Question: I have created an IAM user in my AWS account. IAM user requires permission to access Amazon data Lifecycle Manager. I had given the following permissions to the IAM user
- - -
But when I tried to access Amazon Data Lifecycle Manager with this IAM user account, I get this following statement on the lifecycle manager page
> It is taking a bit longer than usual to fetch your data.
(The page keepy on loading for a longer period of time)
This message doesn't appear when I tried to access the same page with the same IAM user but this time with Administrator-Access.

Can somebody please let me know what's going wrong here, because I want to grant limited permission for my IAM user to manage my AWS resources.
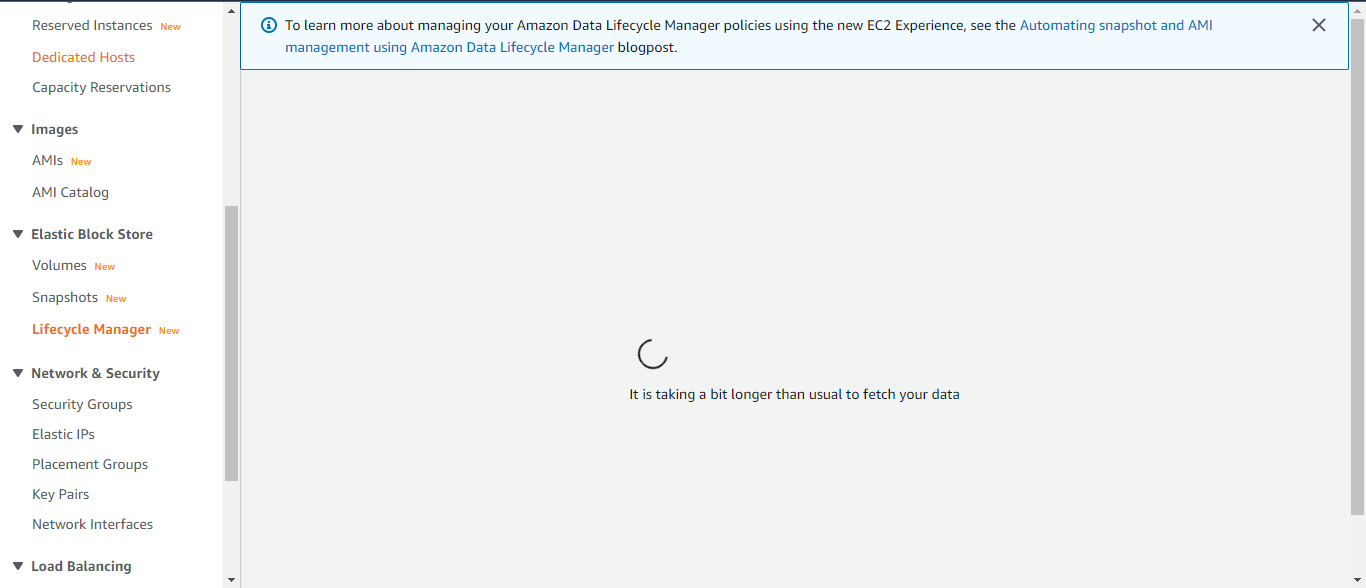
Answer: The policies that you mencioned does not include permissions to access Data Lifecycle Manager.
This is another service that is not included on EC2 (this is why AmazonEC2FullAccess does not give you permissions). Additionally, AWSDataLifecycleManagerServiceRole and AWSDataLifecycleManagerServiceRoleForAMIManagement are managed policies to allow AWS Data Lifecycle Manager itself to take actions on AWS resources. So these policies should not be applied to IAM Users.
You need to create a custom IAM Policy with the proper permissions. In case of read only you can use this:
'''
{
"Version": "2012-10-17",
"Statement": [
{
"Sid": "DataLifecycleManagerRead",
"Effect": "Allow",
"Action": [
"dlm:Get*",
"dlm:List*"
],
"Resource": "*"
}
]
}
'''
To create policies through web console, some additional permissions are required because the web shows more information to help during creation process. So in order to have enough permissions to create policies via web use this (some of these are referenced on <URL>:
'''
{
"Version": "2012-10-17",
"Statement": [
{
"Effect": "Allow",
"Action": [
"dlm:*",
"iam:GetRole",
"ec2:DescribeTags",
"iam:ListRoles",
"iam:PassRole",
"iam:CreateRole",
"iam:AttachRolePolicy"
],
"Resource": "*"
},
{
"Effect": "Allow",
"Action": [
"ec2:CreateSnapshot",
"ec2:CreateSnapshots",
"ec2:DeleteSnapshot",
"ec2:DescribeInstances",
"ec2:DescribeVolumes",
"ec2:DescribeSnapshots",
"ec2:EnableFastSnapshotRestores",
"ec2:DescribeFastSnapshotRestores",
"ec2:DisableFastSnapshotRestores",
"ec2:CopySnapshot",
"ec2:ModifySnapshotAttribute",
"ec2:DescribeSnapshotAttribute"
],
"Resource": "*"
},
{
"Effect": "Allow",
"Action": [
"ec2:CreateTags"
],
"Resource": "arn:aws:ec2:*::snapshot/*"
},
{
"Effect": "Allow",
"Action": [
"events:PutRule",
"events:DeleteRule",
"events:DescribeRule",
"events:EnableRule",
"events:DisableRule",
"events:ListTargetsByRule",
"events:PutTargets",
"events:RemoveTargets"
],
"Resource": "arn:aws:events:*:*:rule/AwsDataLifecycleRule.managed-cwe.*"
}
]
}
'''